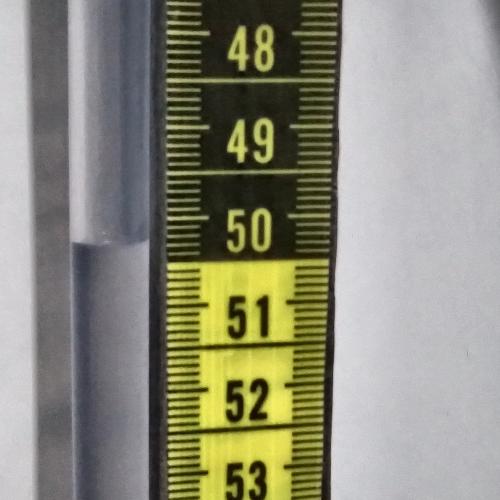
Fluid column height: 50.2 cm